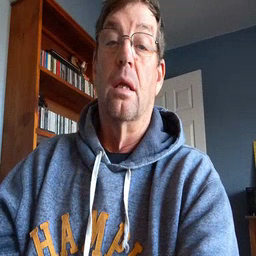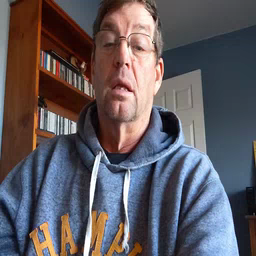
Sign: bee